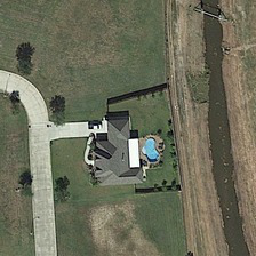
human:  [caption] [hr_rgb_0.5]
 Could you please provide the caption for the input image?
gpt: Next to it is a long river.

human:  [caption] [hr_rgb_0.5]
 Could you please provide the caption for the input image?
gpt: villa another day behind the narrow river .

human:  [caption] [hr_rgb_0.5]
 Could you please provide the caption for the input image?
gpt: The road on both sides of the bad lawn.

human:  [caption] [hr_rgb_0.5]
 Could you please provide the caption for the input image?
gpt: Next to the long river flowing.

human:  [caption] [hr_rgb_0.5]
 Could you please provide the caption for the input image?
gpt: The lawn is green on both sides of the road.